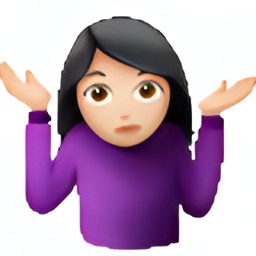
Name: woman shrugging type 1 2
Emoji: 🤷🏻‍♀️
Group: People & Body
Sub-group: person-gesture